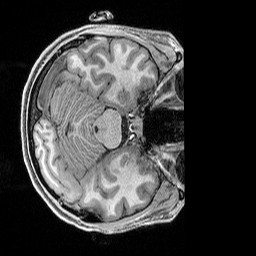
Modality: T1w
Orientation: axial
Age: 28
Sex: female
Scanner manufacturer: siemens
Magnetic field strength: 3 T
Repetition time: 2.5 s
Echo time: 0.00296 s